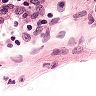
Metastatic tissue present: no